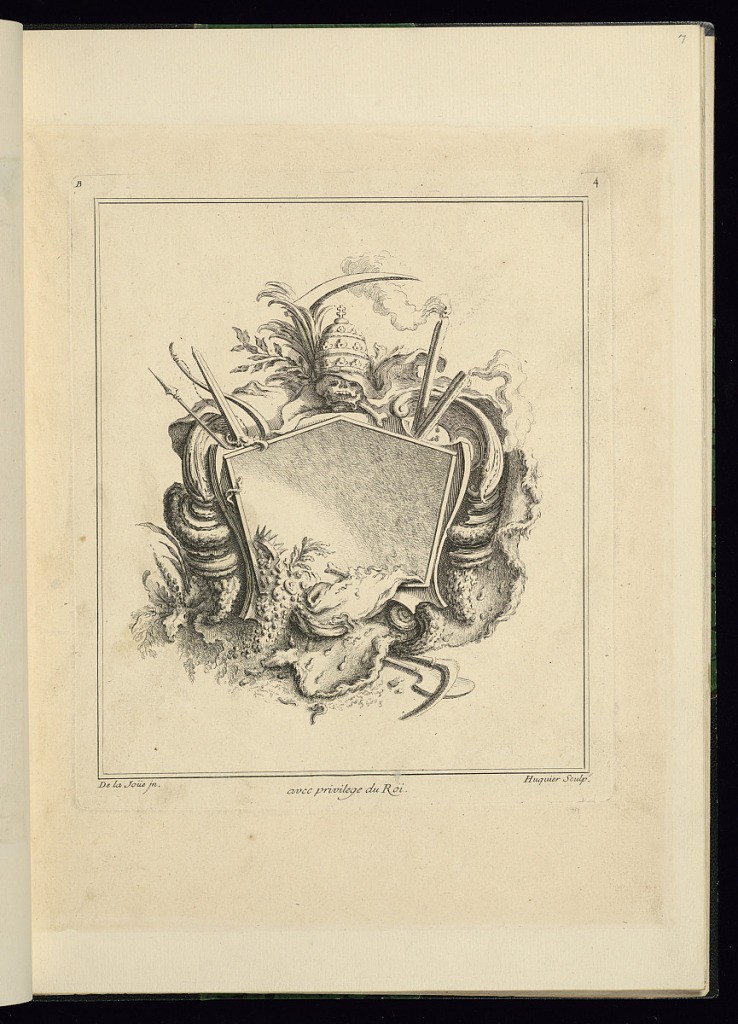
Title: Design for Cartouche Evoking Death
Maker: Jacques de Lajoüe, French, 1687–1761
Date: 1740
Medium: Engraving on white laid paper
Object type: Print
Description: Cartouche decorated with elements of death. At top, a skull wearing a papal cap. A fatal weapon extends from a cluster of leaves above the skull. Evoking a coffin and gravesite, torches, laurel leaves, a coat of arms, and implements of a grave digger (a pick and shovel) surround the cartouche.